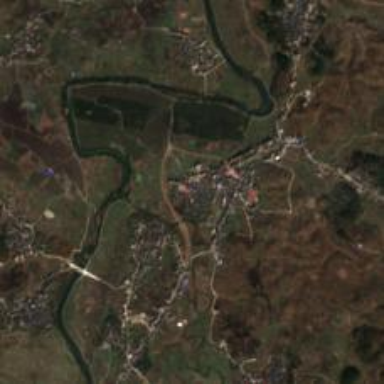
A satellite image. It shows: Ethnic township within town.